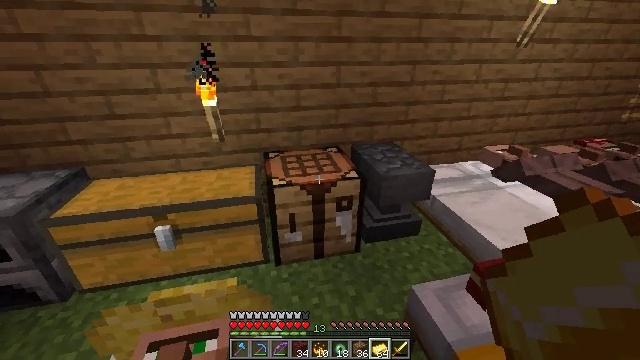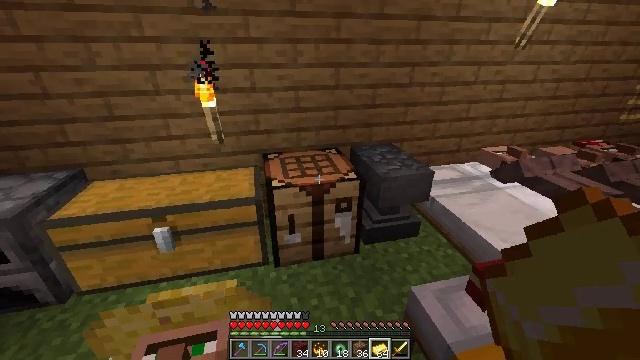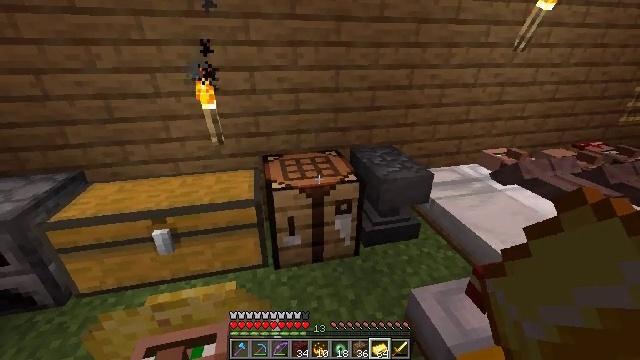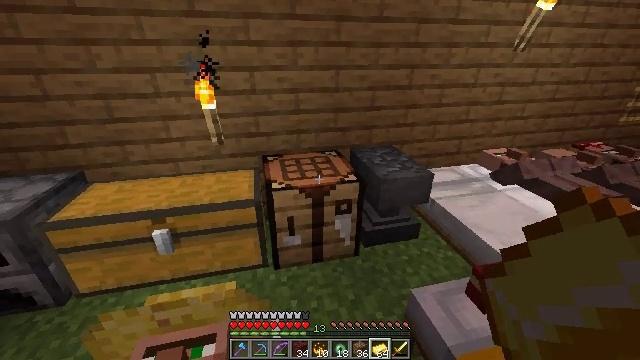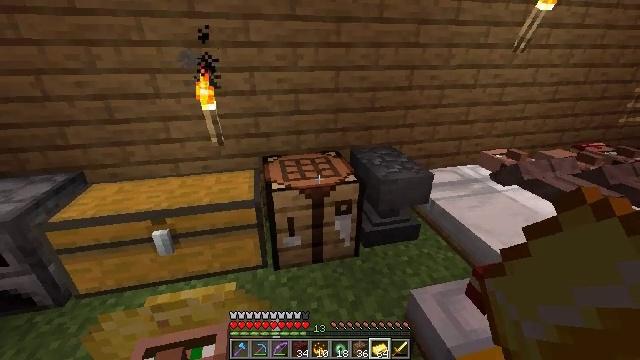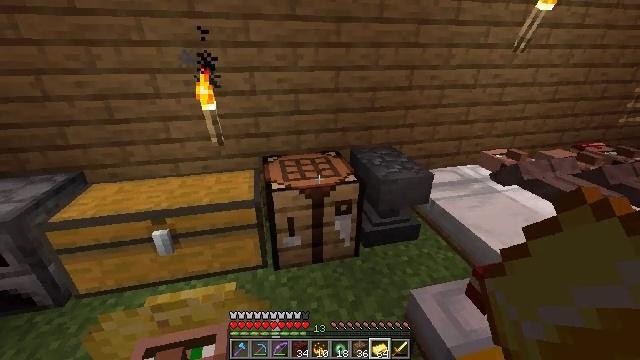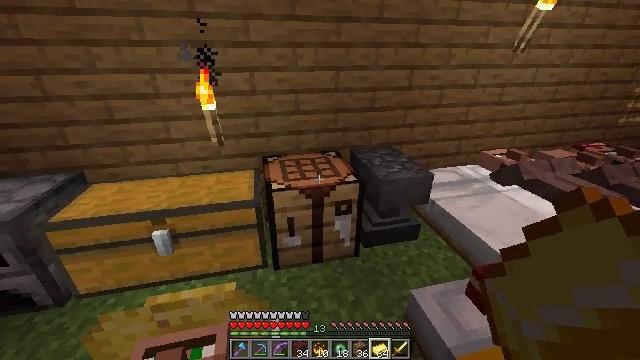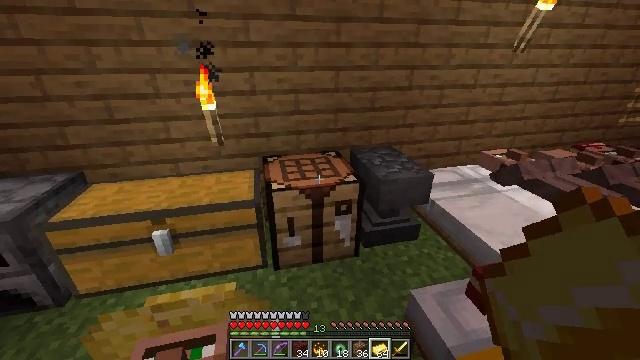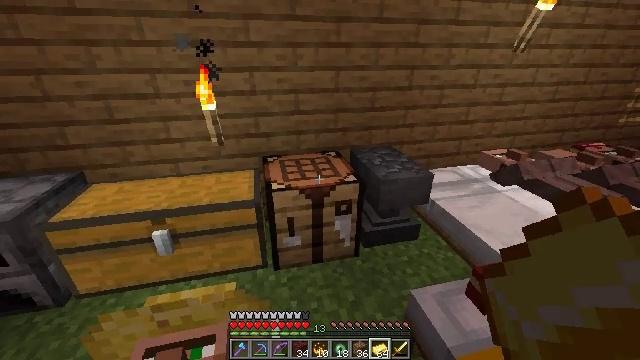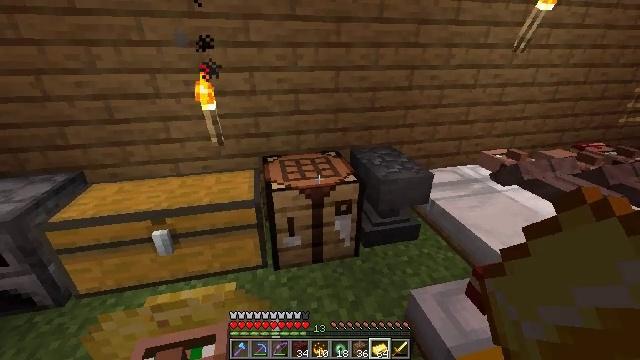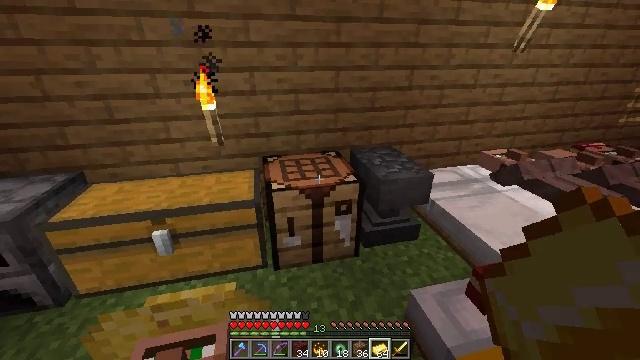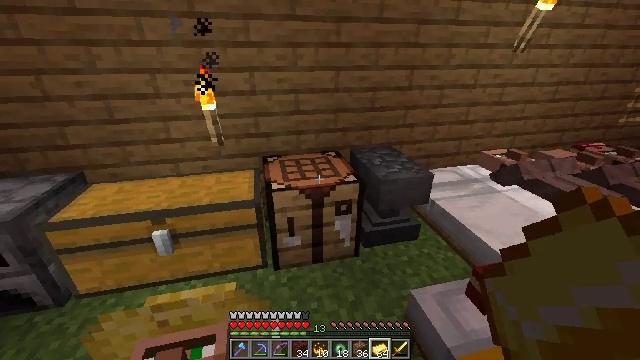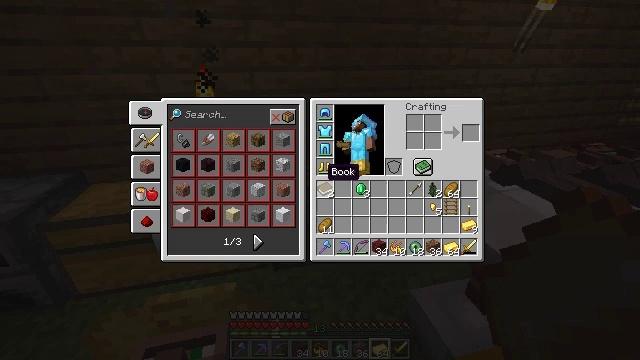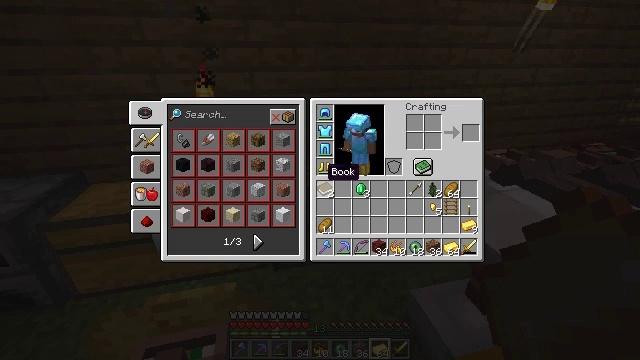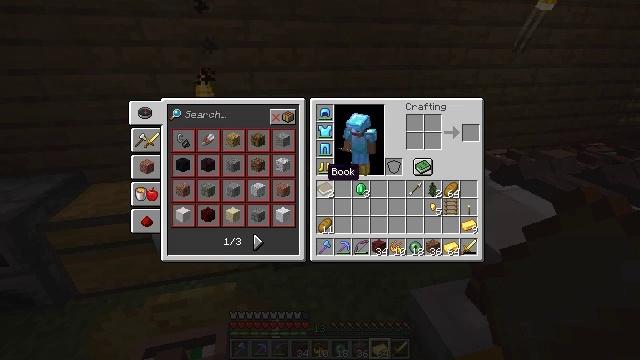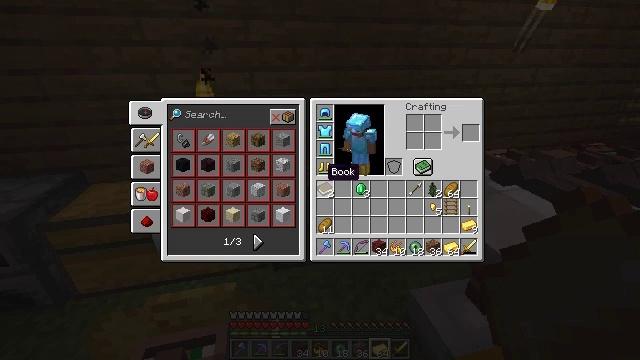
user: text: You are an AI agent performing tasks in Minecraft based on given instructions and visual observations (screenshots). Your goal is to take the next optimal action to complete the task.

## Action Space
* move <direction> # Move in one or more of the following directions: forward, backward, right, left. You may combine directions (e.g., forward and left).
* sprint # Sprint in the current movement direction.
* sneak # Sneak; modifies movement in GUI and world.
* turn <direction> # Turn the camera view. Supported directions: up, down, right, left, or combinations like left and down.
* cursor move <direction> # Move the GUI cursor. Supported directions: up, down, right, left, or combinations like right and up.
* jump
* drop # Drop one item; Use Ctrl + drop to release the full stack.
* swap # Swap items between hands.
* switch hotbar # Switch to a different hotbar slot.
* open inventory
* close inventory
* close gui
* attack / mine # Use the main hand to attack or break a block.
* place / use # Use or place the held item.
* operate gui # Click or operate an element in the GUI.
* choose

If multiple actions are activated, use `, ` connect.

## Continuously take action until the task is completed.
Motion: motion action
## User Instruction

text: Use the crafting table to make an apple.
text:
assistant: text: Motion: no_op
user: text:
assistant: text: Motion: no_op
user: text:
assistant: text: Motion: no_op
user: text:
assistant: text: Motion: no_op
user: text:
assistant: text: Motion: no_op
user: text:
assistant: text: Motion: no_op
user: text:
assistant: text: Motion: no_op
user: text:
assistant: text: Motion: no_op
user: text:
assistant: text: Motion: no_op
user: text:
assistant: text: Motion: no_op
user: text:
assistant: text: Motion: no_op
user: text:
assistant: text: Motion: close inventory
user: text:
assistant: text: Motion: close inventory
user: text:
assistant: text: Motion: close inventory
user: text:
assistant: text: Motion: open gui
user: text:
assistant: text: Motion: no_op
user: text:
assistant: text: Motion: cursor move right
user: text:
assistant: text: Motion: cursor move right and down
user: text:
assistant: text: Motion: cursor move right and down
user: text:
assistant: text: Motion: cursor move right and down
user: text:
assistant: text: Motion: cursor move down
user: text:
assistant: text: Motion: no_op
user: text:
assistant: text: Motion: no_op
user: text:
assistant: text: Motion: no_op
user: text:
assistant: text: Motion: no_op
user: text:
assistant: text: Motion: no_op
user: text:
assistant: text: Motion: no_op
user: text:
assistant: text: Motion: no_op
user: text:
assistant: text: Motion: no_op
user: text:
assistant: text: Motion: no_op